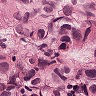
Metastatic tissue present: yes